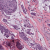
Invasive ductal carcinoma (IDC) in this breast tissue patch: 1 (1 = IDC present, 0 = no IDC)